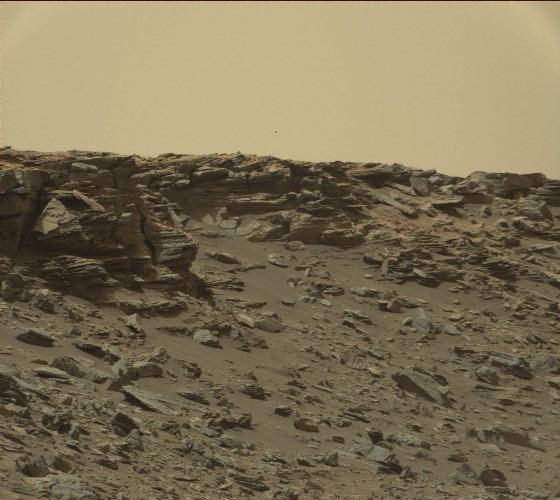
Terrain classes present: Bedrock, Gravel / Sand / Soil, Rock, Shadow, Sky / Distant Mountains